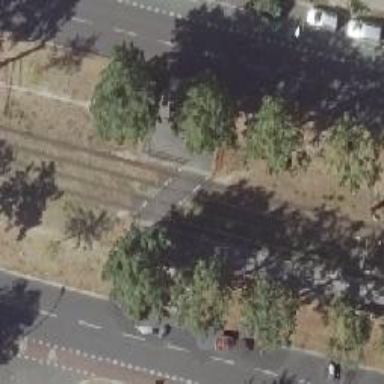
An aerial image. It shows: Uncontrolled tram crossing.